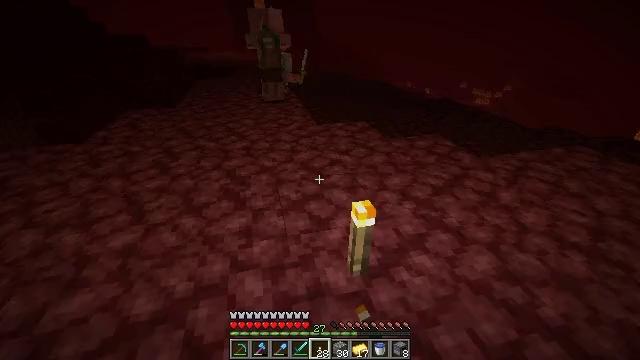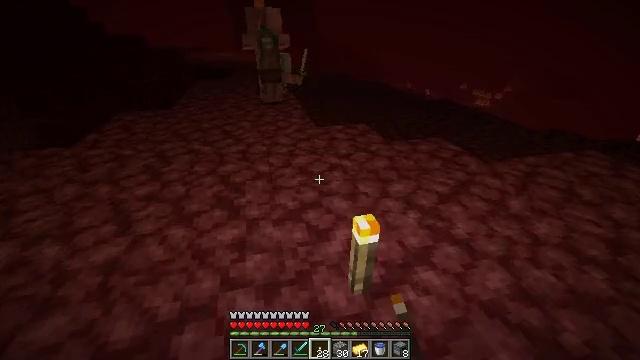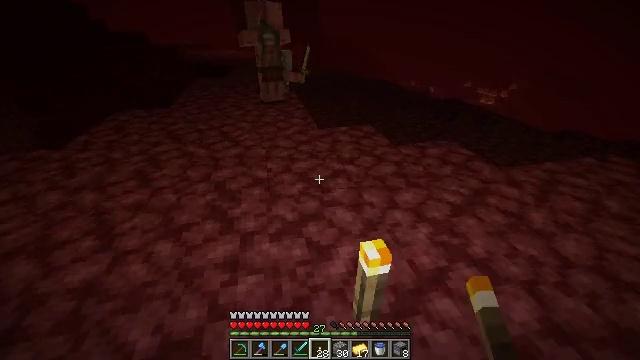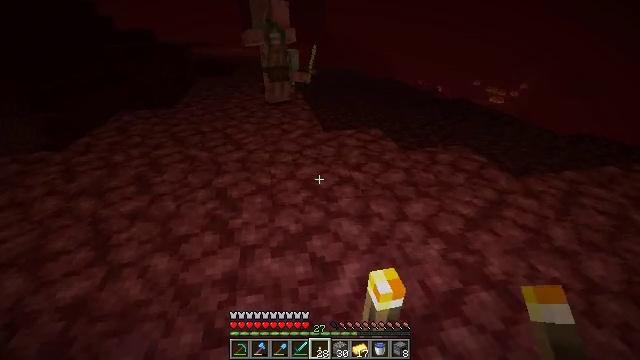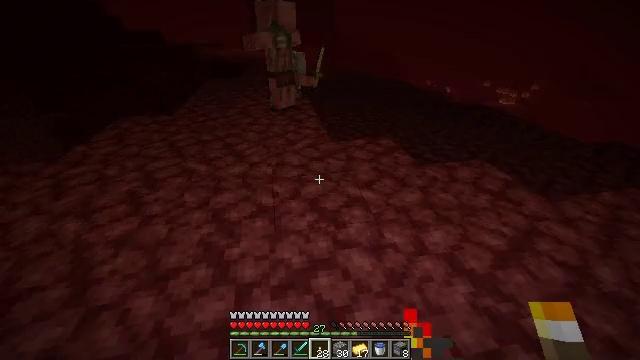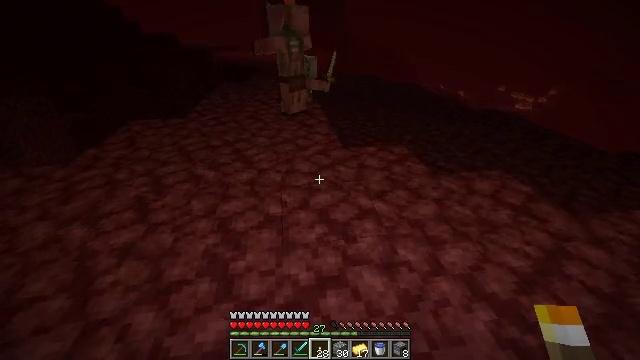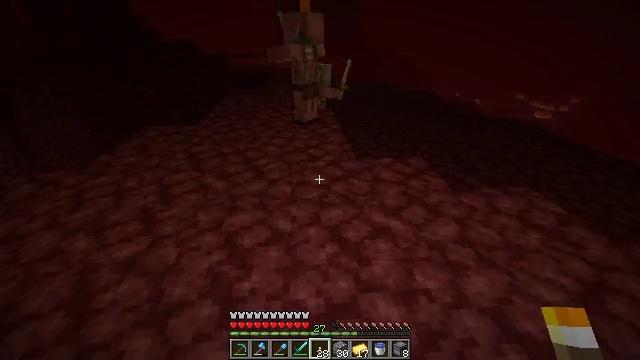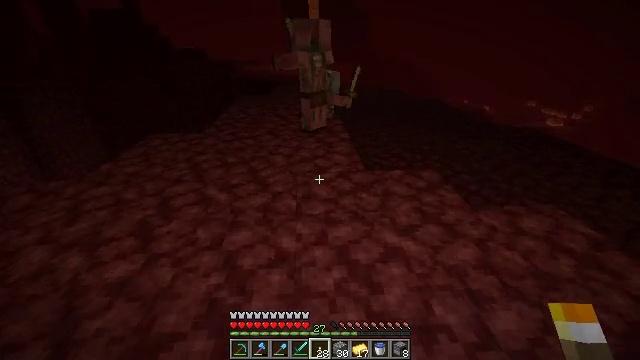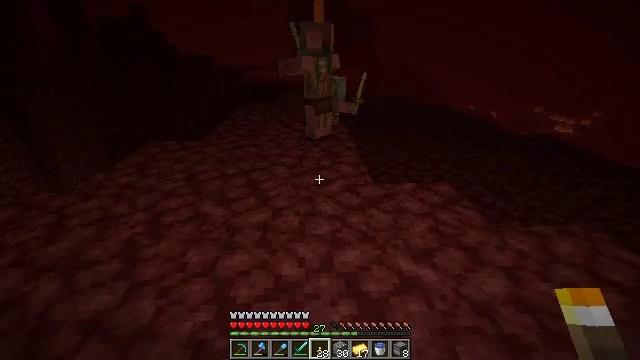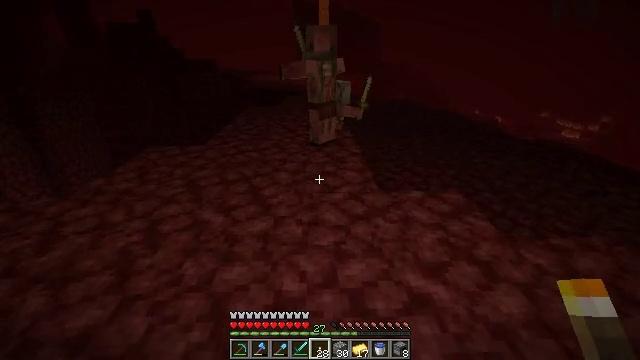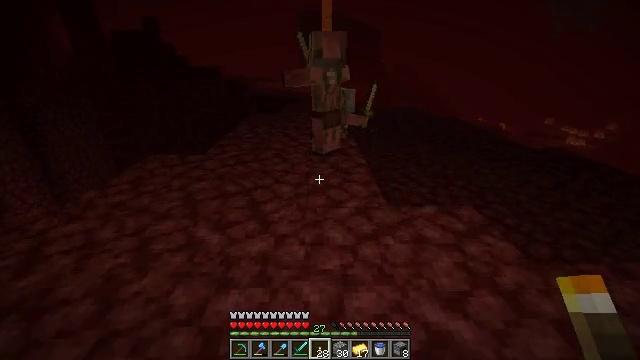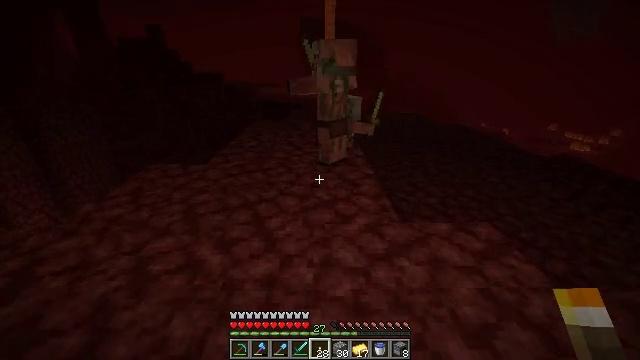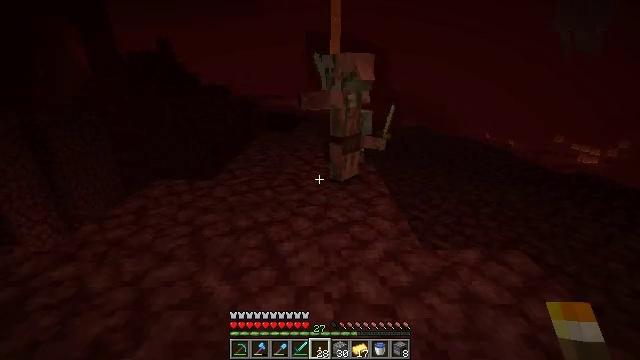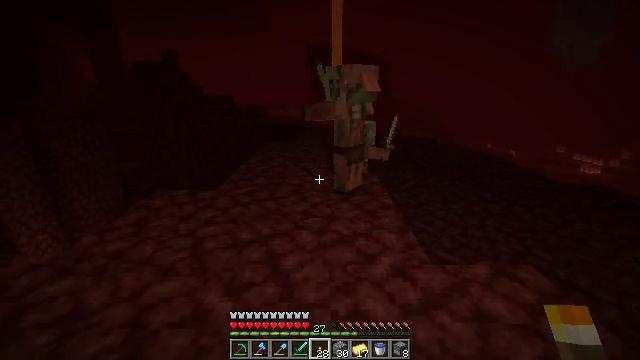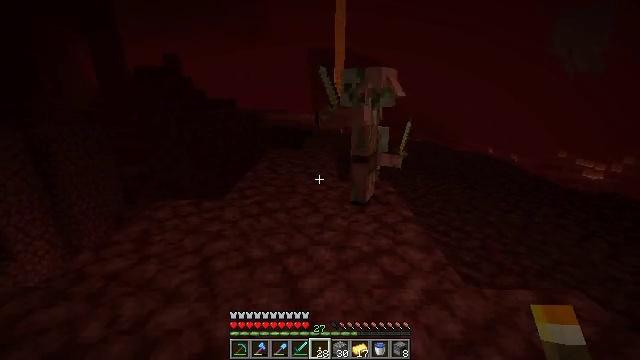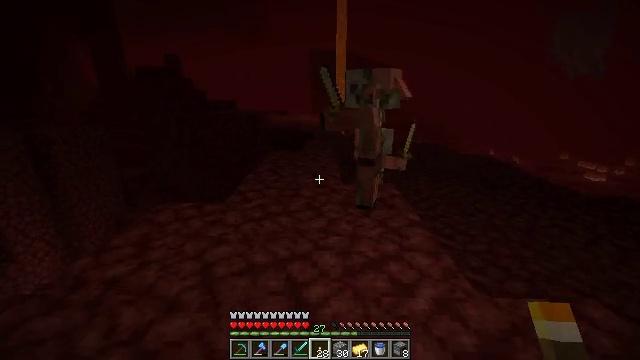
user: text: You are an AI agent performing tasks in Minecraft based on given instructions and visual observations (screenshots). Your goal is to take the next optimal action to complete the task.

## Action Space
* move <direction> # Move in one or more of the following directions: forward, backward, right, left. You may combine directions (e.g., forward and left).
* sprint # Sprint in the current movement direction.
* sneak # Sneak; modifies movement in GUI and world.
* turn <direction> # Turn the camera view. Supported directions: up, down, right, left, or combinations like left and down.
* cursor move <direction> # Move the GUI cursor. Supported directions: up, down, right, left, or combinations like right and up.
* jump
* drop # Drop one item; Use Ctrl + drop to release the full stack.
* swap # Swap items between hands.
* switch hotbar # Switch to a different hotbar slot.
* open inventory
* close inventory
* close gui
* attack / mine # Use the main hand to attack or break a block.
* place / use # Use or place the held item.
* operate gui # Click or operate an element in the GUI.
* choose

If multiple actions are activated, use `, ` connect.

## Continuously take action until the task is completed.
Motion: motion action
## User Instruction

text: Remove a gold ingot from the inventory.
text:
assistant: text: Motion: move forward
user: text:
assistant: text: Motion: move forward
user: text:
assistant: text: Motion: move forward, turn left
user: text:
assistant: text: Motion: move forward, turn left
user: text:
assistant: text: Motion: move forward, turn left
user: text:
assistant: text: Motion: move forward, turn left and up
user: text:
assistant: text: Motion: move forward, turn left and up
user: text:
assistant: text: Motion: move forward, turn left
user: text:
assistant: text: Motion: move forward
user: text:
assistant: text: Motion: move forward and move left, turn up
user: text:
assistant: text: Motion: move forward and move left, turn up
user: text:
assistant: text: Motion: move forward and move left, turn up
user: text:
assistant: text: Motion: move forward and move left, turn up
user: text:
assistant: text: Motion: move forward and move left
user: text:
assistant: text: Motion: move forward
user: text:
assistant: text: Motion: move forward
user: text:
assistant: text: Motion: move forward
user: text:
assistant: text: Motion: no_op
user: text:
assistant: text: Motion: no_op
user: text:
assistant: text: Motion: no_op
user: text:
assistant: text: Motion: switch to hotbar 7
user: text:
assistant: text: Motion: switch to hotbar 7
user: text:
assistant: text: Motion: switch to hotbar 7
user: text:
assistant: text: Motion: switch to hotbar 7
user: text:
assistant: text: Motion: switch to hotbar 7
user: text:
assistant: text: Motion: no_op
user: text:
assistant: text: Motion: turn right
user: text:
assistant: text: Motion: turn right
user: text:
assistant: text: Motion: turn right
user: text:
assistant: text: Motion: turn right